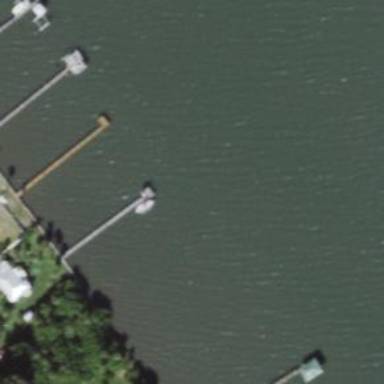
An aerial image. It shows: Man-made pier.